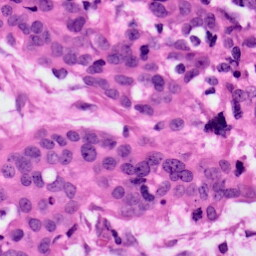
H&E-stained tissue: Ovarian